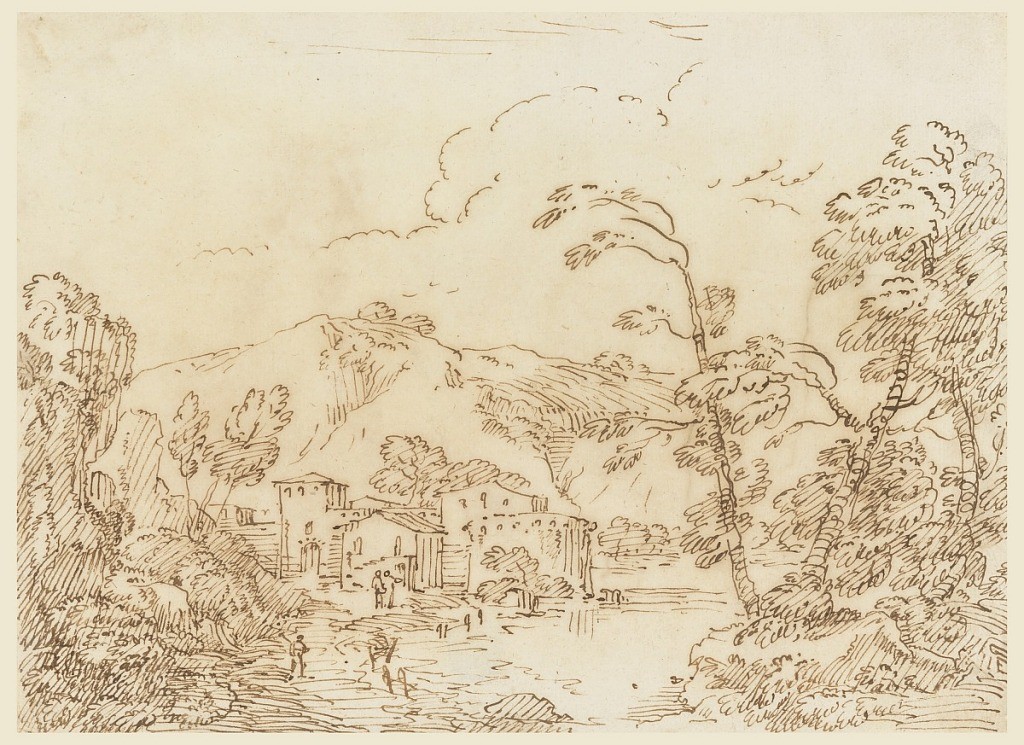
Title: A Village at a Brook in Mountainous Country
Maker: Carlo Marchionni, Italian, 1702–1786
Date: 1770–86
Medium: Pen and brown ink on paper
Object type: Drawing
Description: Sketch of a town with trees on each side and a large mountain in the background.  In the middle ground are figures.